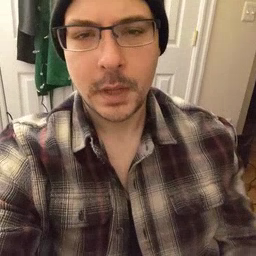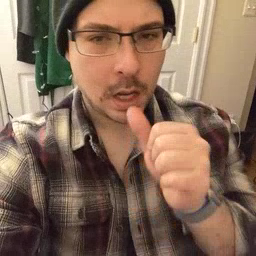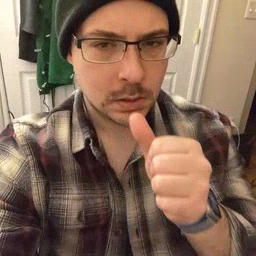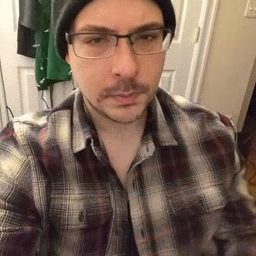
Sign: nuts